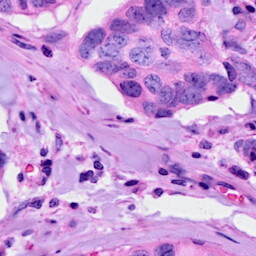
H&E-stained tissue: Breast